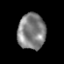
Tissue: prostate
Cell type: Epithelial cells
Senescence score: 0.2616
Nuclear area (px): 976
Mean DAPI intensity: 129.074